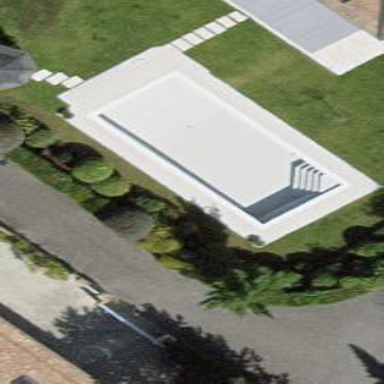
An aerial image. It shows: Swimming pool located in leisure land.